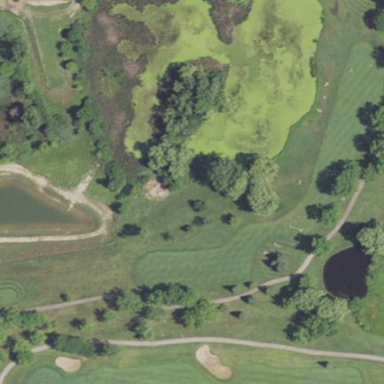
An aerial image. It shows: Golf fairway surrounded by grass.